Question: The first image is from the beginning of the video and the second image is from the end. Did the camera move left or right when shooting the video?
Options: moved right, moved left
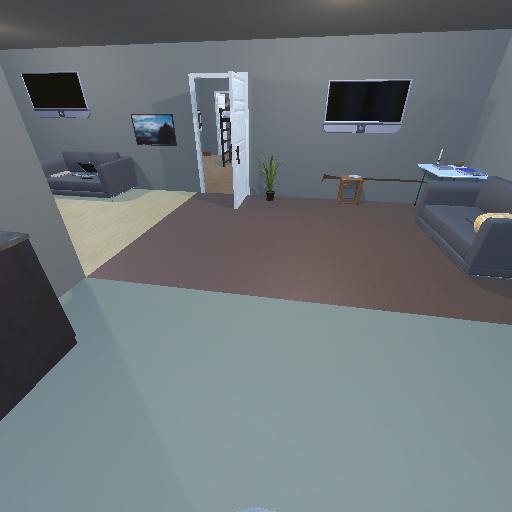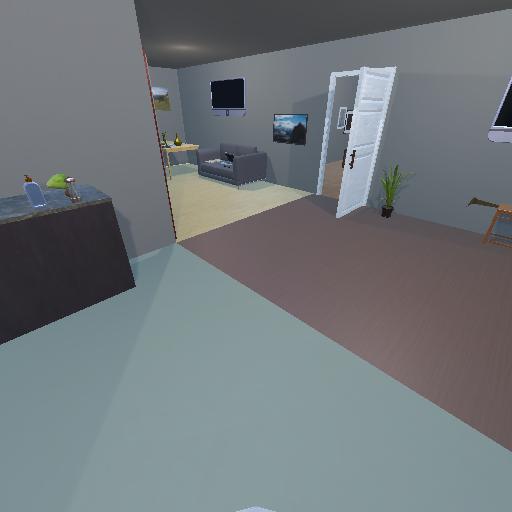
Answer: moved right